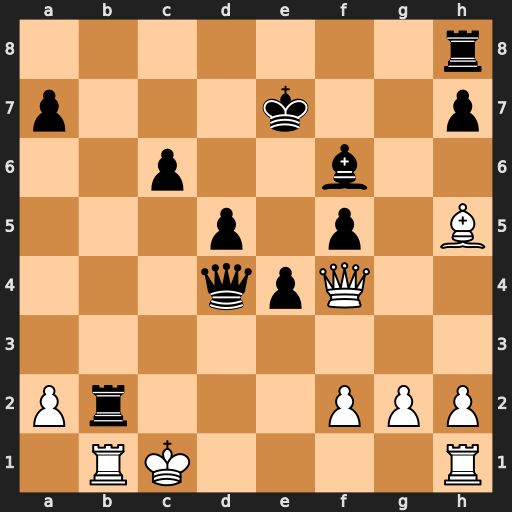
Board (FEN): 7r/p3k2p/2p2b2/3p1p1B/3qpQ2/8/Pr3PPP/1RK4R
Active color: w
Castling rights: -
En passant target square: -
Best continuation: Qc7+ Kf8 Qf7#